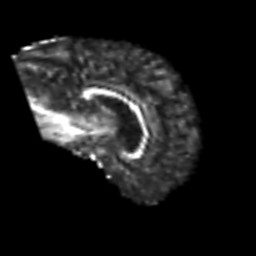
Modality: FA
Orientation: sagittal
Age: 50
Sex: male
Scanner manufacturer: siemens
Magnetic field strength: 3 T
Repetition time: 6.1 s
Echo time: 0.101 s